Question: How can I decrease space between series on a Highstock control? See attached image:
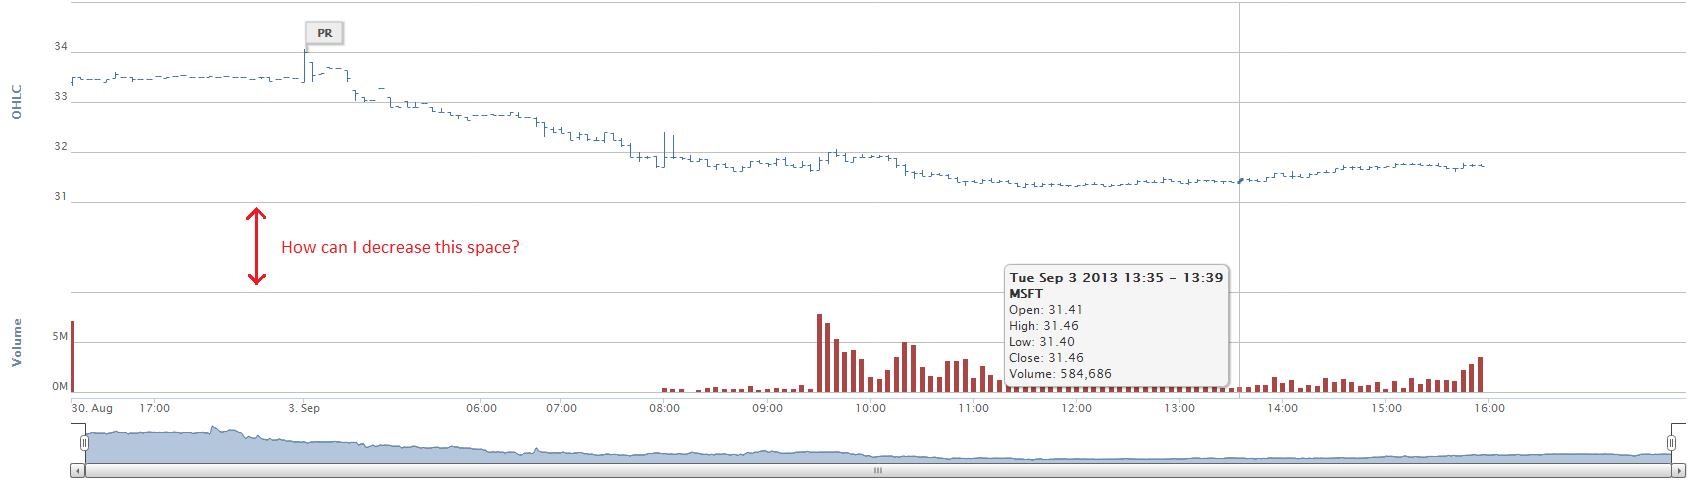
Answer: You are using this example: <URL> - just set proper values for 'height' and 'top' for y-axes